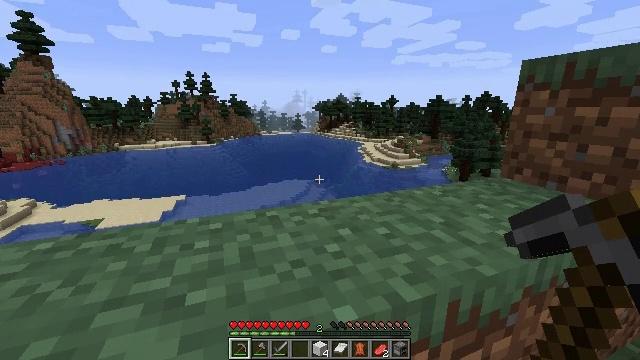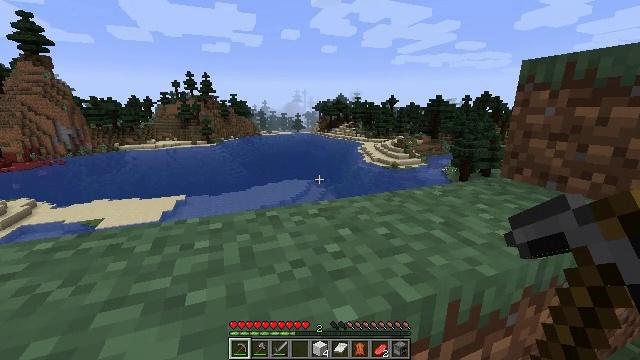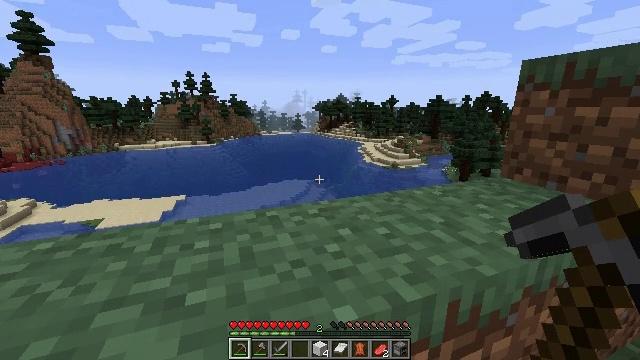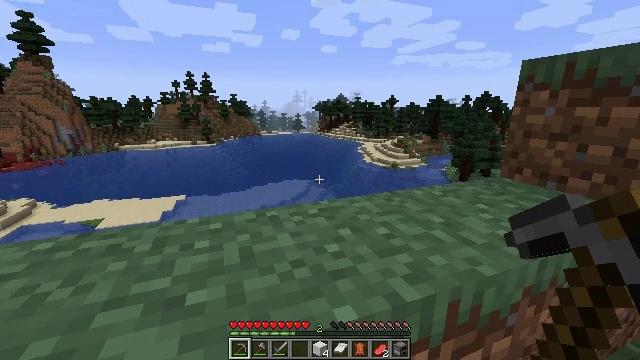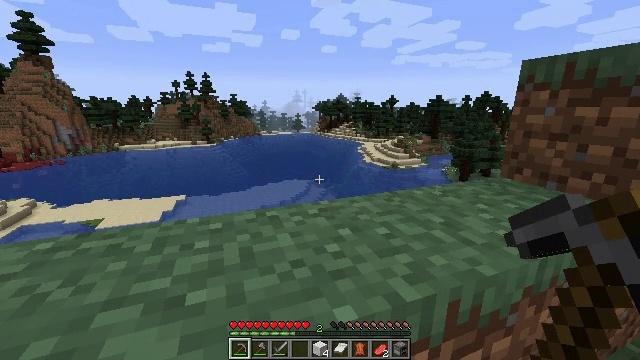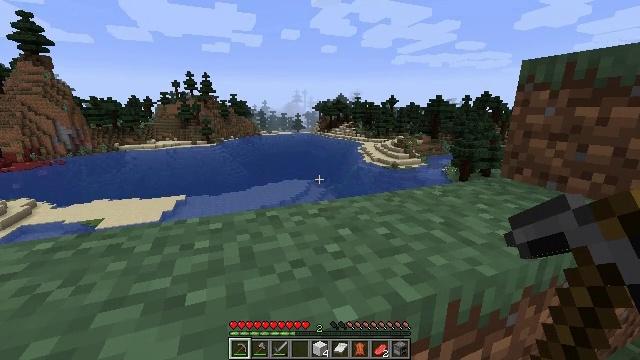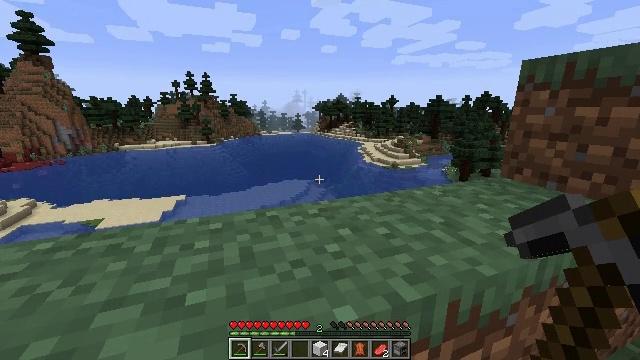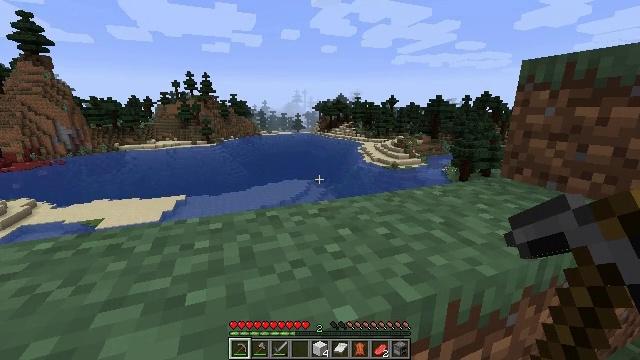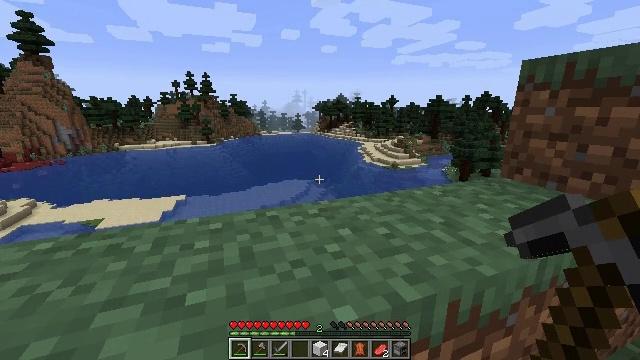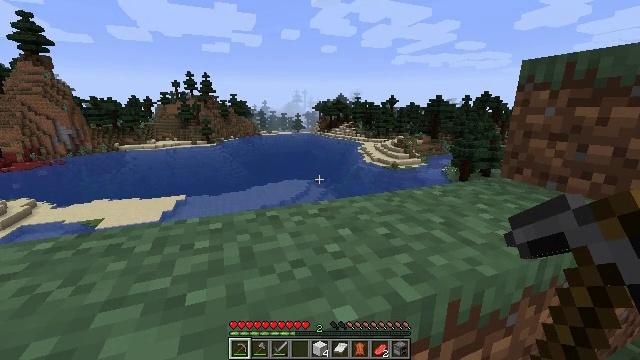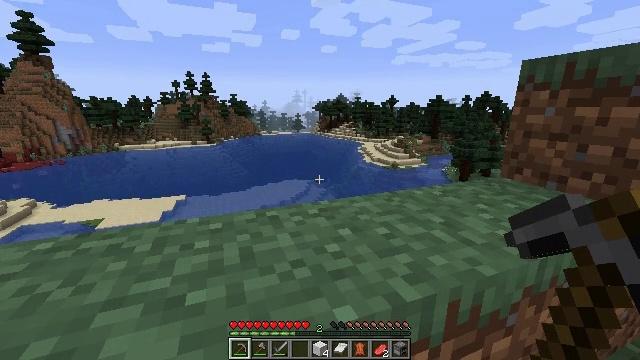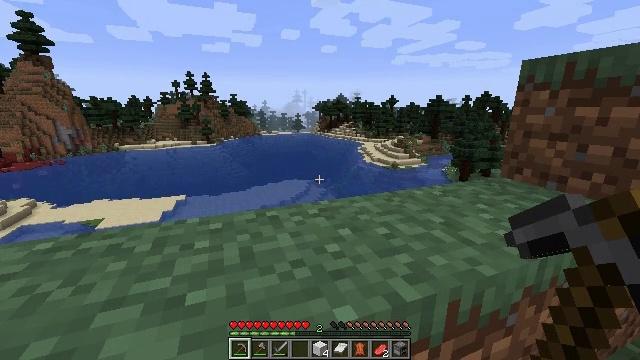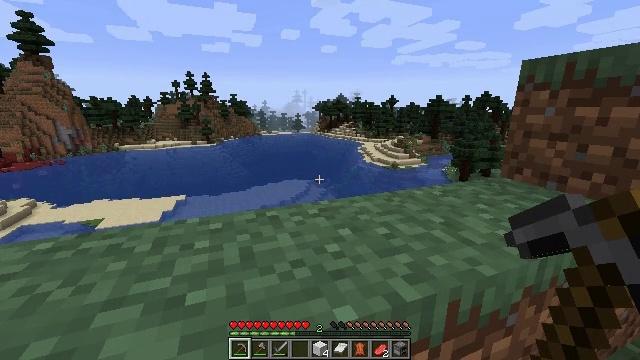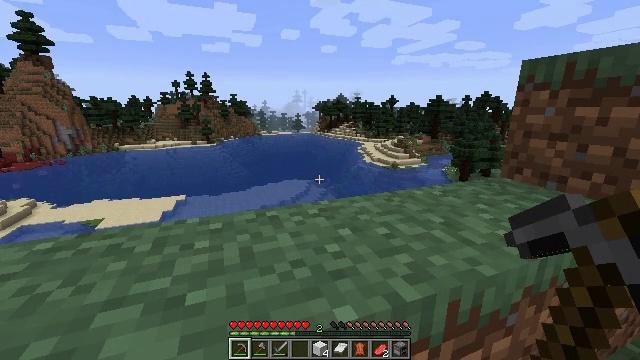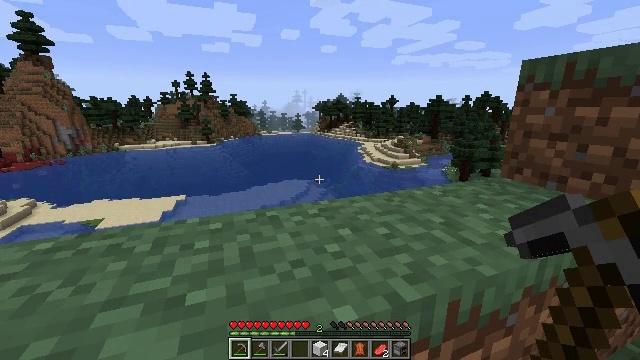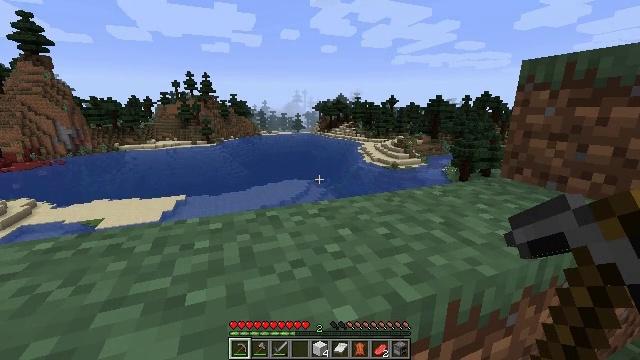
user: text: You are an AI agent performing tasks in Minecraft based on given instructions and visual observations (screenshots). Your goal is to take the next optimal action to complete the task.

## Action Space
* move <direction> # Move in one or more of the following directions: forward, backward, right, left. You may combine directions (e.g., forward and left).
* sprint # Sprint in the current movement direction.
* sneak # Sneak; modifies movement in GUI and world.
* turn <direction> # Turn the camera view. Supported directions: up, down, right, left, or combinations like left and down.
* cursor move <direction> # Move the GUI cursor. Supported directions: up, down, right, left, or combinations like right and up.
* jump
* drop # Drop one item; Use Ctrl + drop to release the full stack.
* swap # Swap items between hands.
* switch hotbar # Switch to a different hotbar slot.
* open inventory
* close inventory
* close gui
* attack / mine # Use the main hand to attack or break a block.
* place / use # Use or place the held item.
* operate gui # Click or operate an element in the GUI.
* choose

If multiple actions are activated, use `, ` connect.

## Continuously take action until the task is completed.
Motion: motion action
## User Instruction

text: Dismantle the blue bed.
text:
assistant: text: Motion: no_op
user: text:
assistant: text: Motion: no_op
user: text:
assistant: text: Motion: no_op
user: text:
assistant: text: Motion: no_op
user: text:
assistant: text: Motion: no_op
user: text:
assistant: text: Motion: no_op
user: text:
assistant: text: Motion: no_op
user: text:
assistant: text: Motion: no_op
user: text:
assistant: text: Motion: no_op
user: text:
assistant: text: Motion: no_op
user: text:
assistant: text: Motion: no_op
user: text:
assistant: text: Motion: no_op
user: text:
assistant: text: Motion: no_op
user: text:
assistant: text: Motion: no_op
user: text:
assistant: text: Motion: no_op
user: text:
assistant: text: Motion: no_op
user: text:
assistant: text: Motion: no_op
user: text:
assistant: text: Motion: no_op
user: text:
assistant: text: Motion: no_op
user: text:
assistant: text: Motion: no_op
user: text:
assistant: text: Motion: no_op
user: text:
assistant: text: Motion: no_op
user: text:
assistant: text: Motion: no_op
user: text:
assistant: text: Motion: no_op
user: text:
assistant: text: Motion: no_op
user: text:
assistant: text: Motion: no_op
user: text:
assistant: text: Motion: no_op
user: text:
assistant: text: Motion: no_op
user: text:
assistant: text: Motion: no_op
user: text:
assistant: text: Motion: no_op